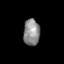
Tissue: prostate
Cell type: T cells
Senescence score: 0.3264
Nuclear area (px): 425
Mean DAPI intensity: 139.151